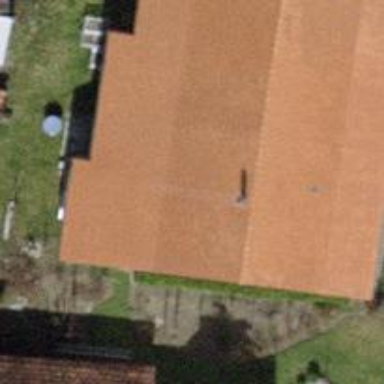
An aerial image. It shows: Farm building with gabled roof.